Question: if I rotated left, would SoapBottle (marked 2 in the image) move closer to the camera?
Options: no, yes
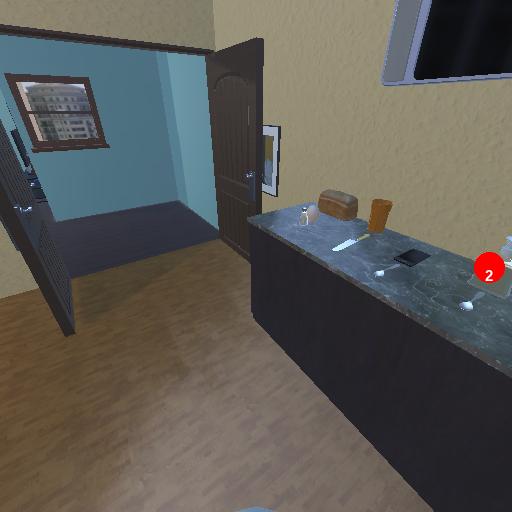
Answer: no